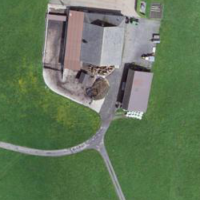
EUNIS habitat code: 25
Species observed at this site:
Prunella vulgaris